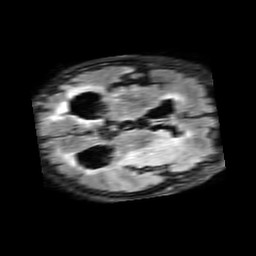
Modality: FLAIR
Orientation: axial
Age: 76
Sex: female
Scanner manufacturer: philips
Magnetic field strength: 3 T
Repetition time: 11 s
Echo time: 0.12 s